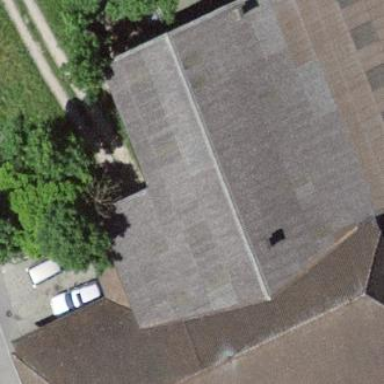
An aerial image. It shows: Farm building.